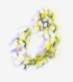
Label: Detritus